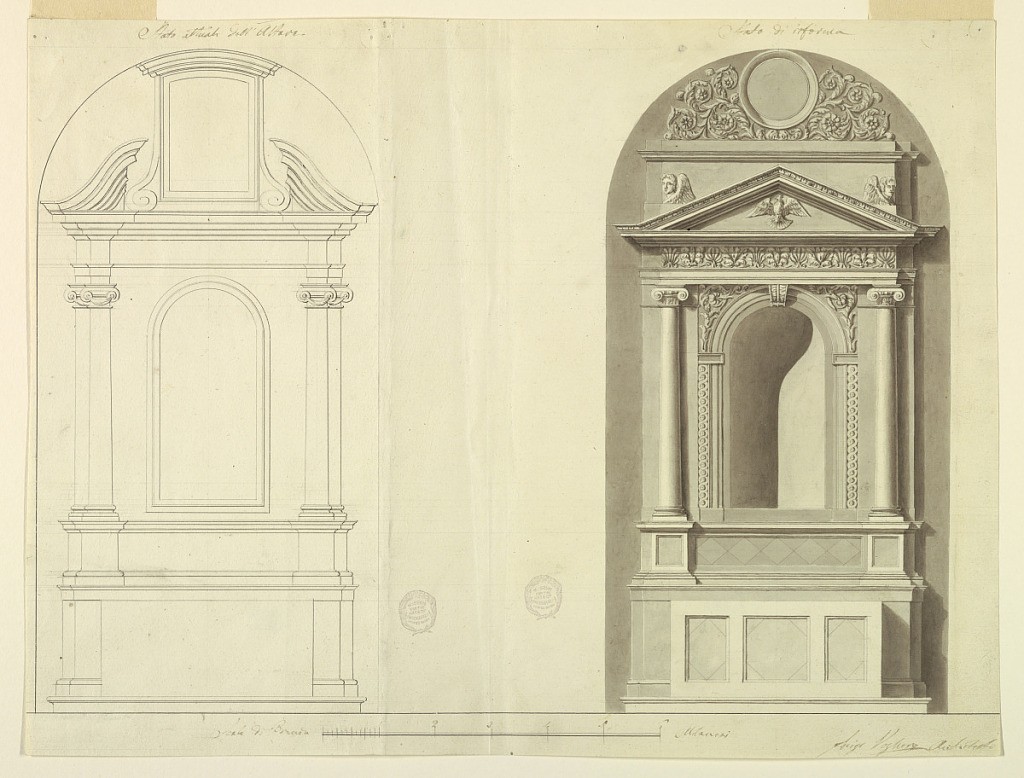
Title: Project for the modernization of an altar
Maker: Luigi Voghera, Italian, 1788 - 1840
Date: ca. 1830
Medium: Pencil, pen, chinese ink and wash on paper
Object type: Drawing
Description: Horizontal composition with two variations of an altar. The altar on the left, titled "Stato attuale dell' Altare," is shown only in pencil outlines. It has pilasters and a couped pediment with a high central frame. The altar on the right, titled "Stato di riforma," has three panels at the front of the mensa. The niche in the retable is framed with mouldings and acanthus scrolls in the wedges. Ionic columns on both sides support the entablature, which has a dove inside its pediment. The attic on top has two cherubim in the bottom corners.